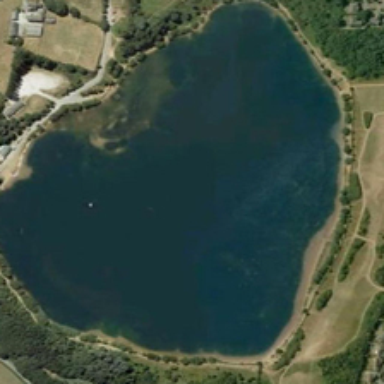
Many green trees are around an almost circle blue pond .